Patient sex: M
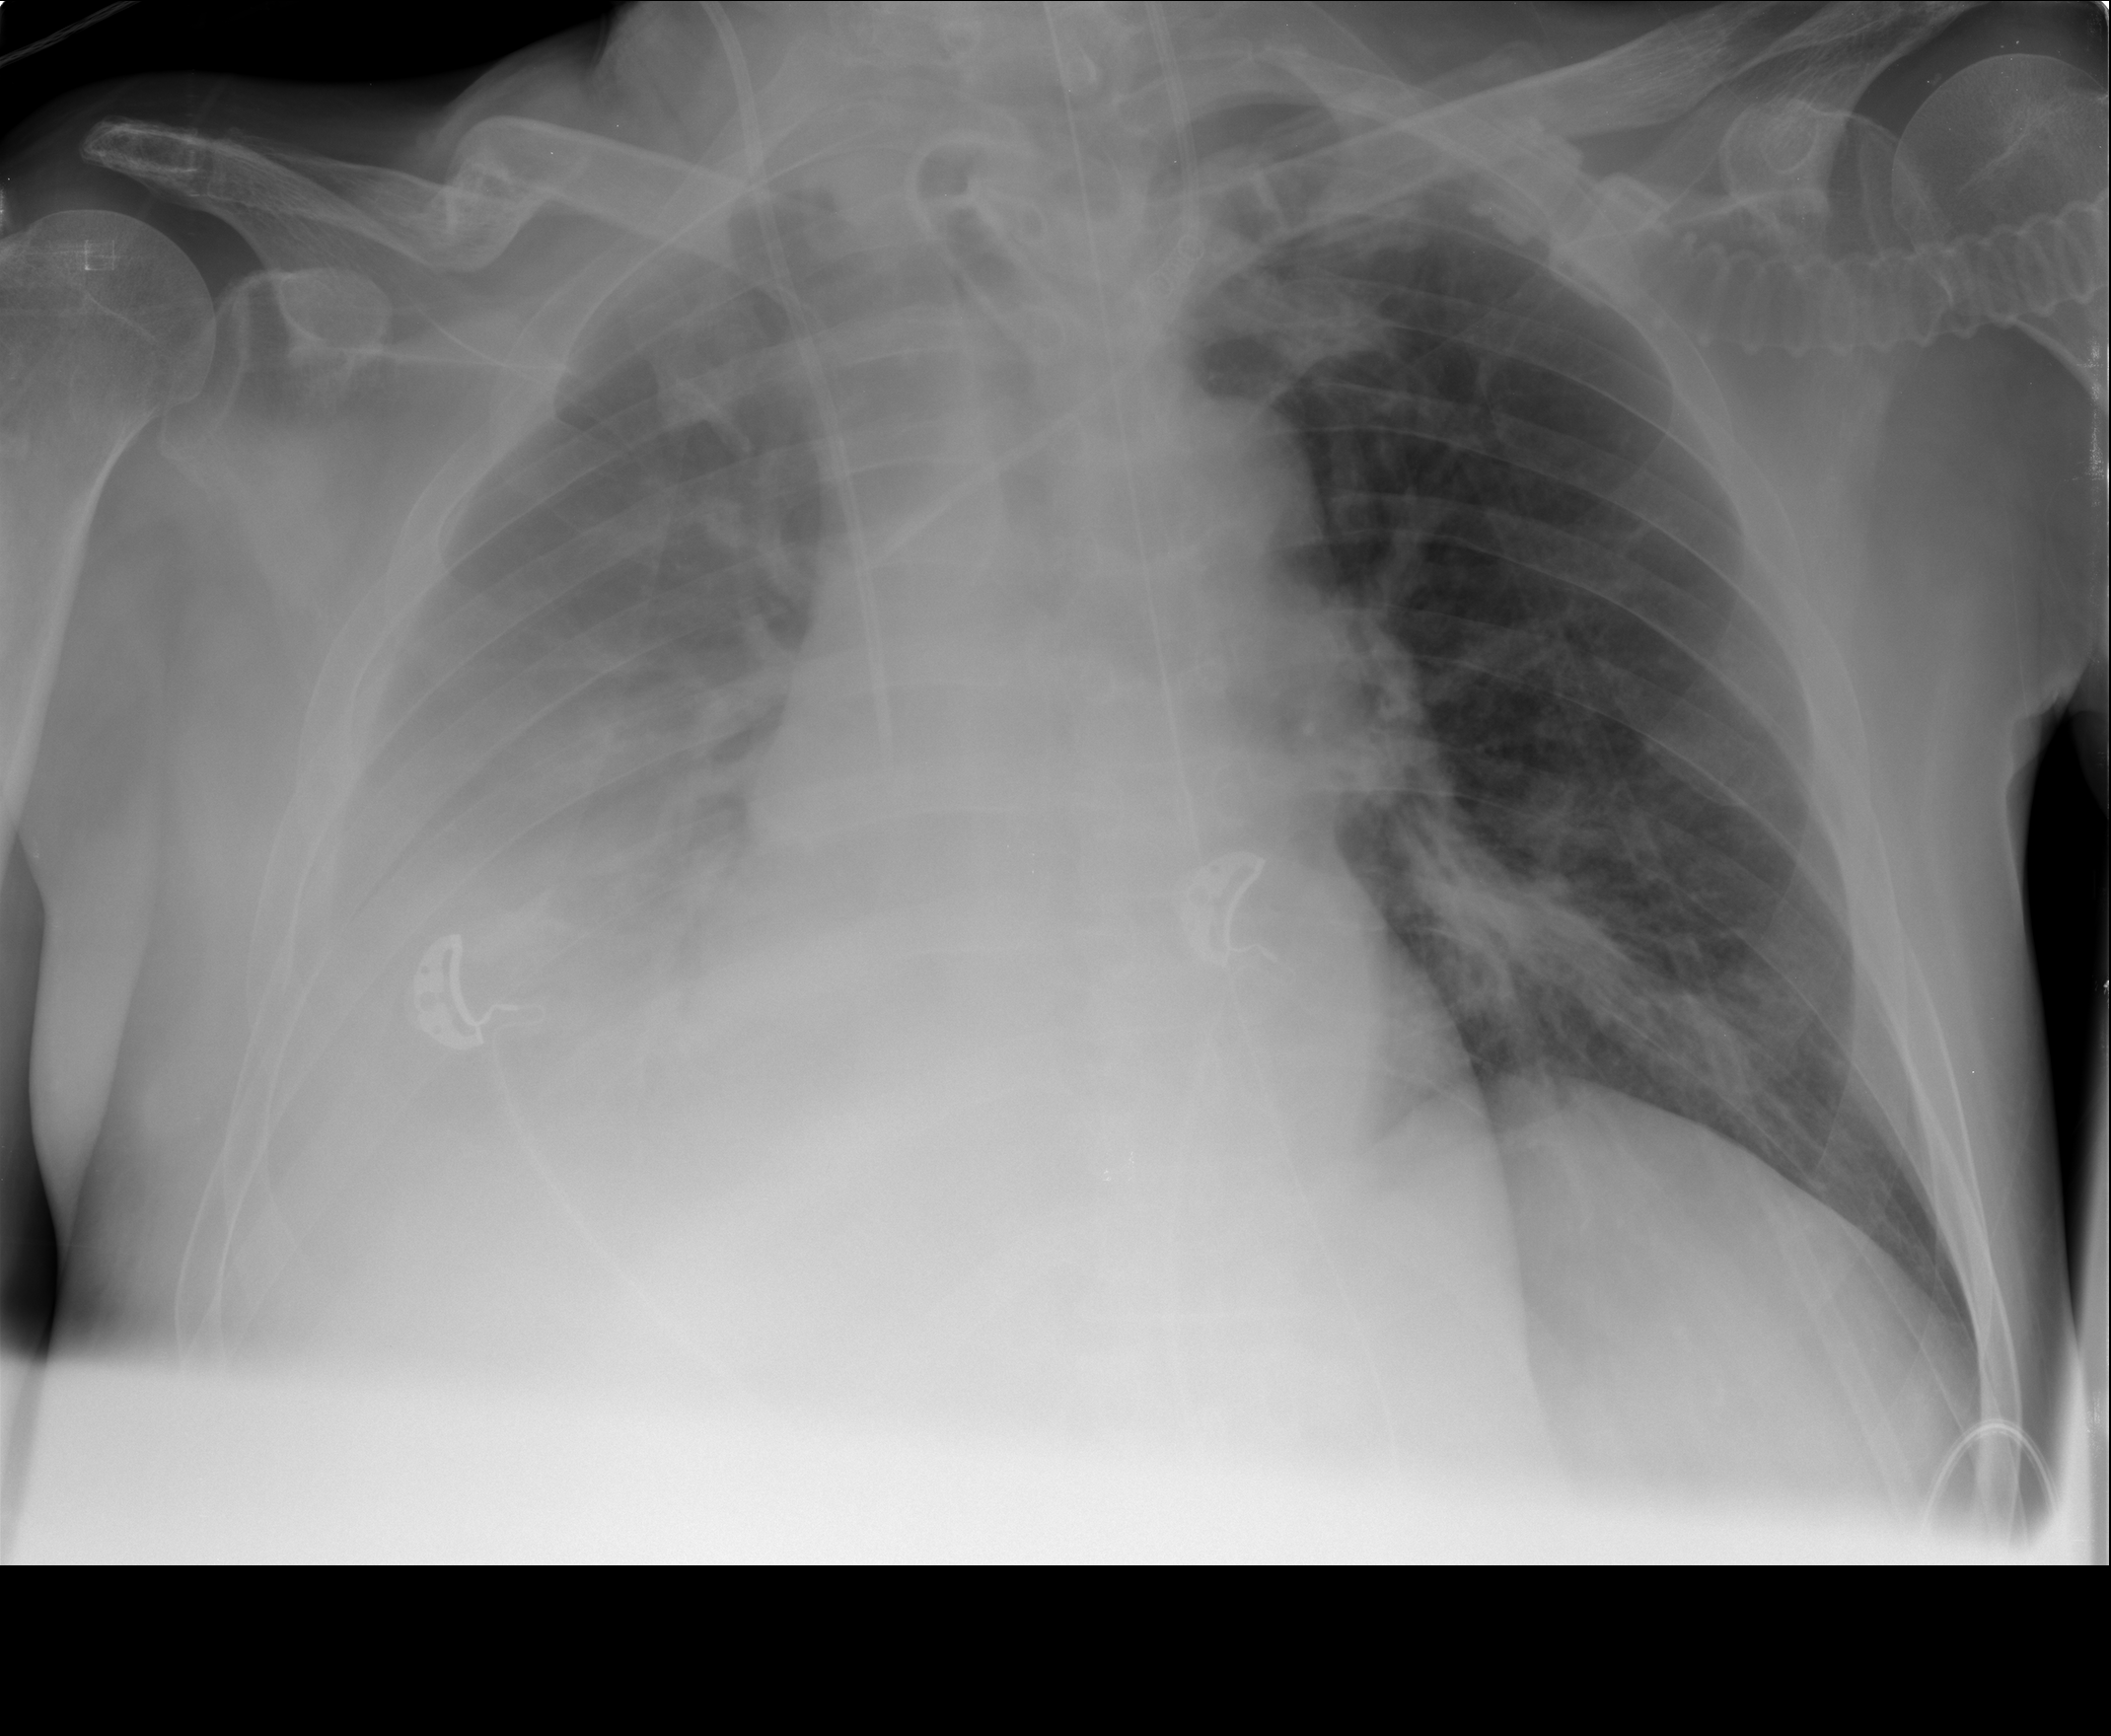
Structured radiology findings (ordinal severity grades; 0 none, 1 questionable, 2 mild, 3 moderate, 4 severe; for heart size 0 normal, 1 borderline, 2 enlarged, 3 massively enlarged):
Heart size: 0
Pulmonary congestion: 2
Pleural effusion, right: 3
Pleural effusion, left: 2
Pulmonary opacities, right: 2
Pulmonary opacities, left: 1
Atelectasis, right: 3
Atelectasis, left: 2